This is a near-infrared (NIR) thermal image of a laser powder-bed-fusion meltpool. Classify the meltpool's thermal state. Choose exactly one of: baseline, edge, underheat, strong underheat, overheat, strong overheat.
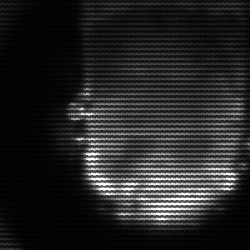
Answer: baseline